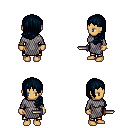
a pixel art fantasy rpg character, female body template, human, tanned skin, chain mail, gold greaves, raven left-swept hairstyle, bracelets, dagger, four views (front, back, left, right), 2x2 character sprite sheet, small pixel art, hard edges, no anti-aliasing